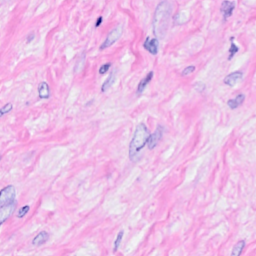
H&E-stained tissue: Breast